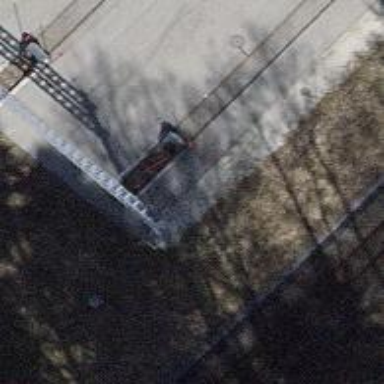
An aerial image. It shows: Railway buffer stop.